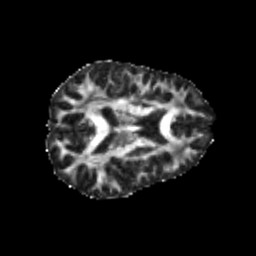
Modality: FA
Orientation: axial
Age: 20
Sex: female
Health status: healthy
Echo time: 0.074 s